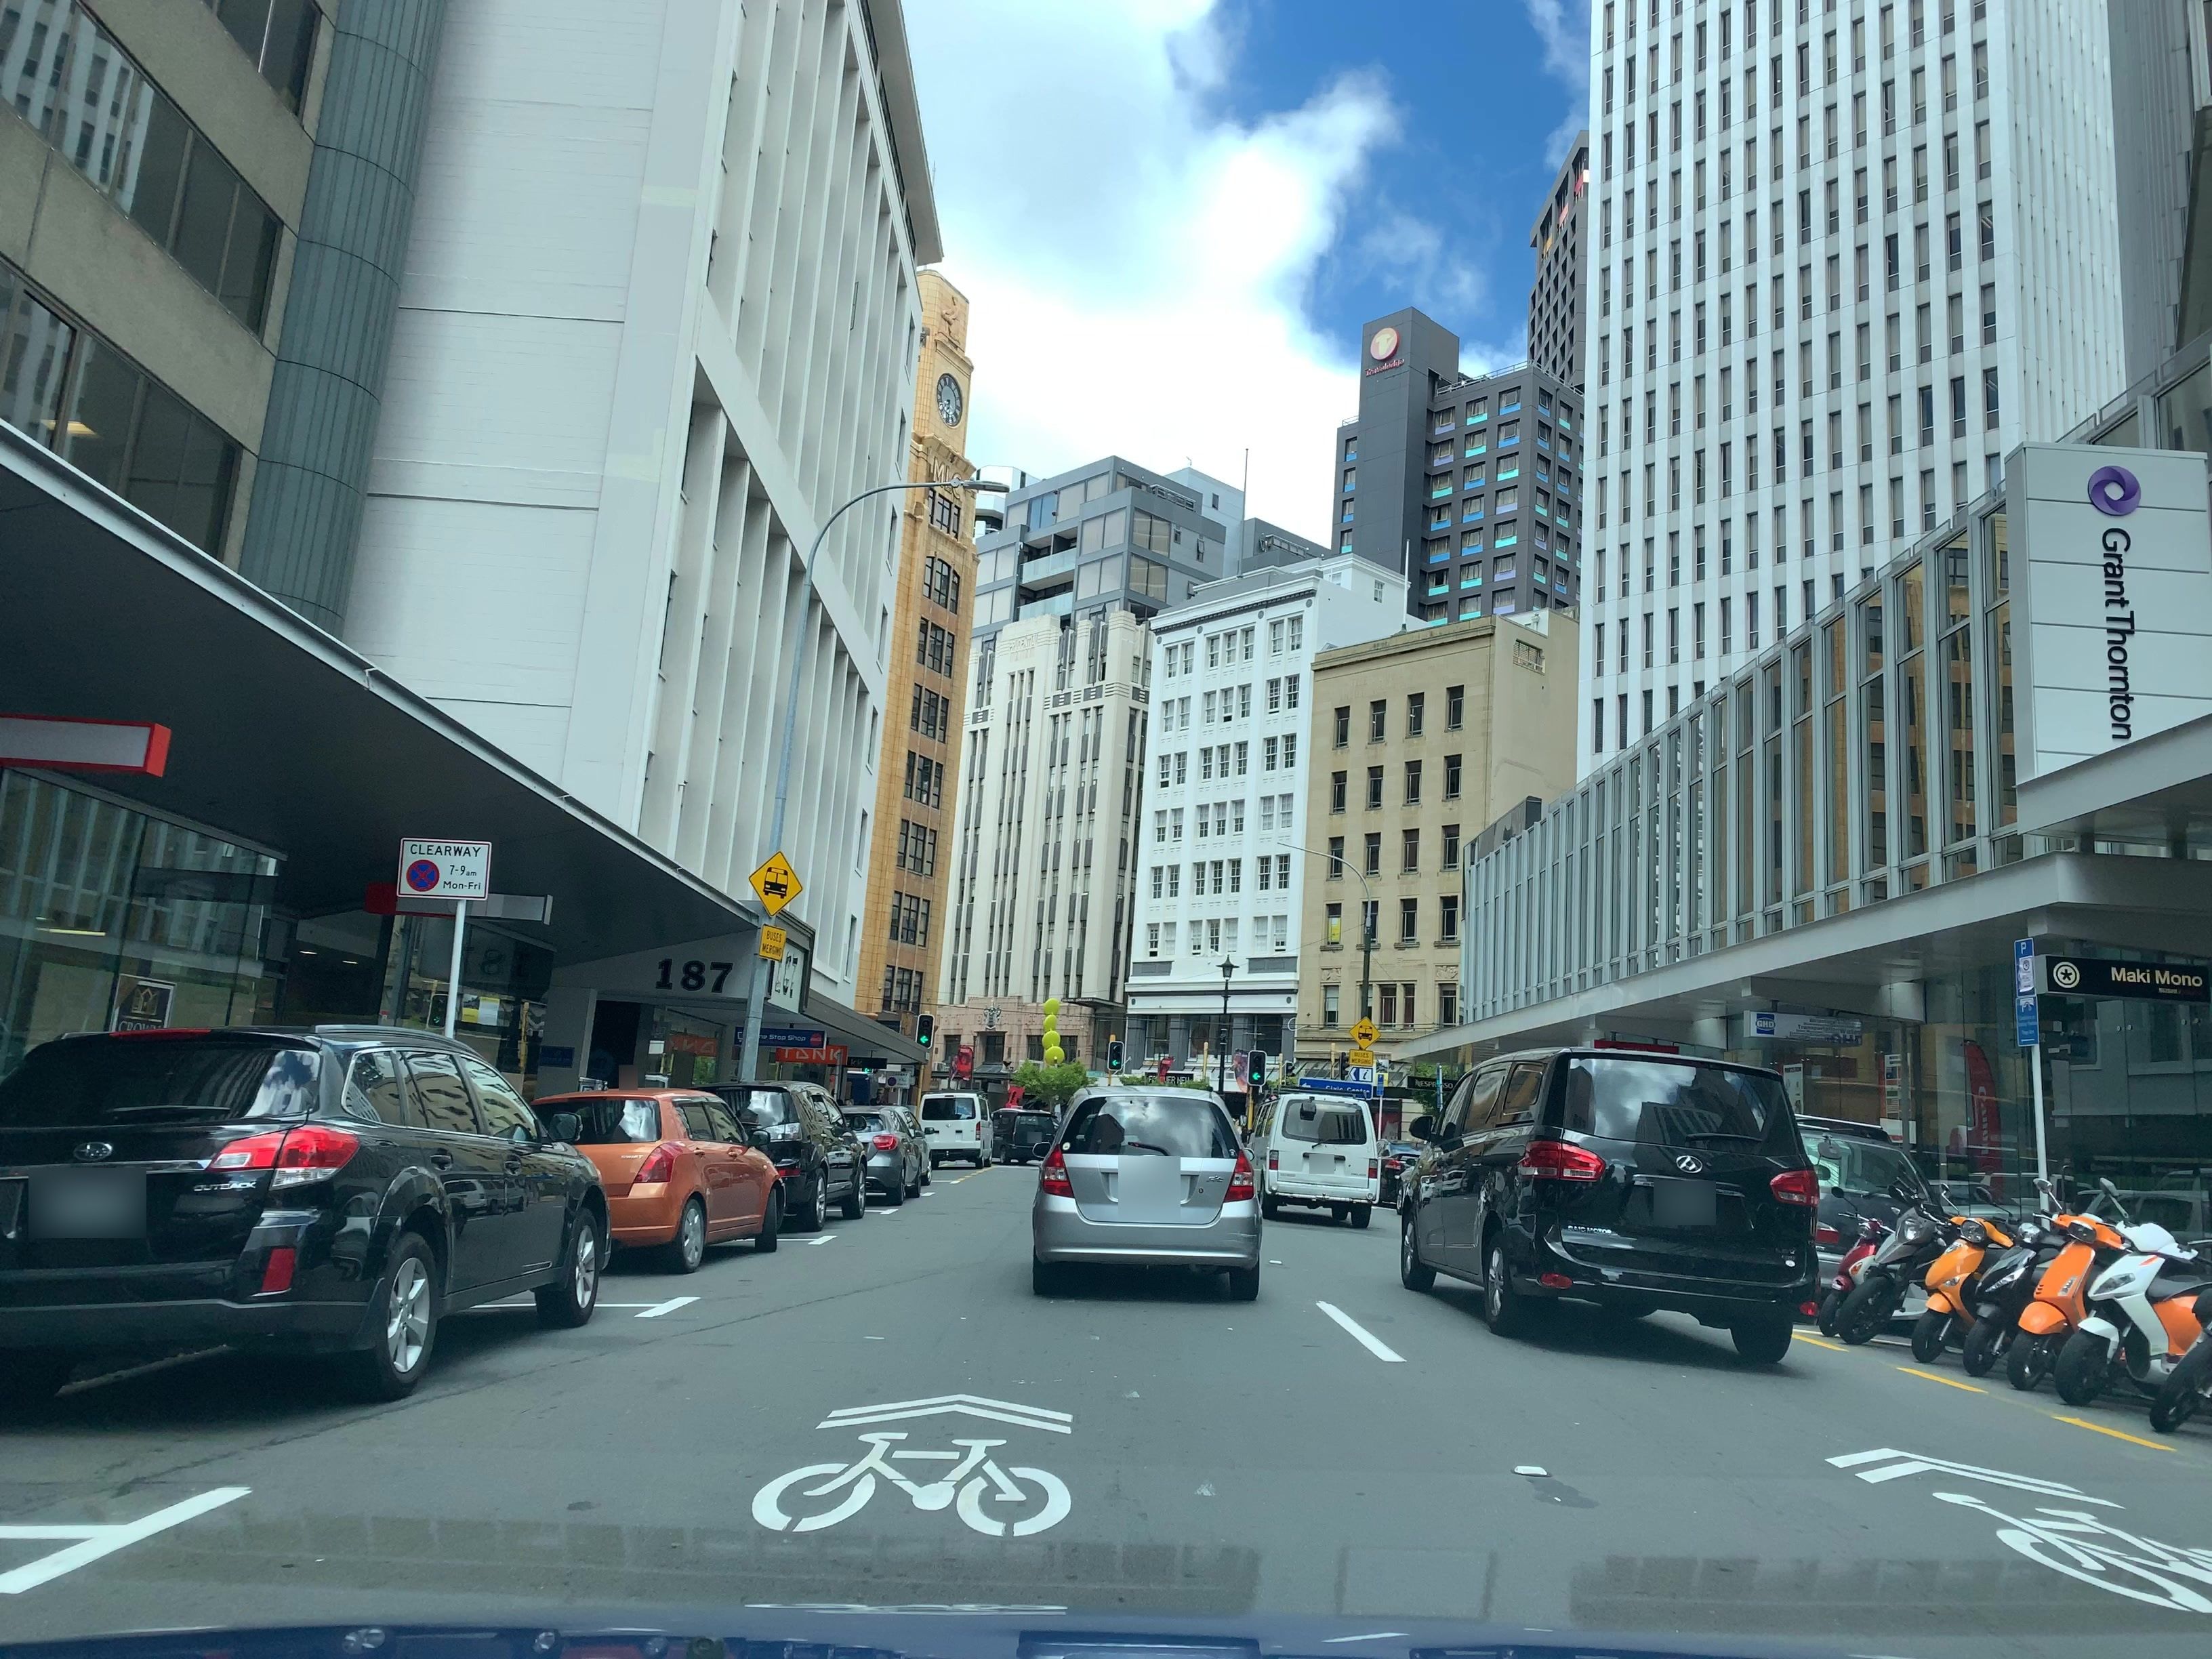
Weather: cloudy
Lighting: day
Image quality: good
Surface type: driving surface
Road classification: pedestrian, unclassified
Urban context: urban centre
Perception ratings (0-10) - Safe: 7.27, Lively: 9.5, Beautiful: 7.79, Boring: 1.3, Depressing: 6.05, Wealthy: 8.56